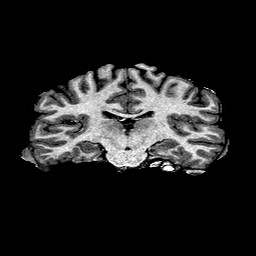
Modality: T1w
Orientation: sagittal
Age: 23
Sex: female
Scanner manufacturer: ge
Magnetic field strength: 3 T
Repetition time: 7.66 s
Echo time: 0.003476 s